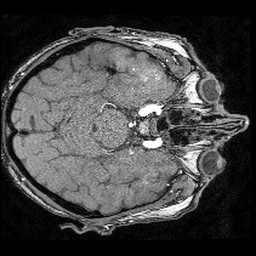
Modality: angio
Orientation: axial
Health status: ill
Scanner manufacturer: philips
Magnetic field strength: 3 T
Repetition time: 0.01871 s
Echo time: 0.003482 s